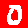
Digit: 0